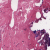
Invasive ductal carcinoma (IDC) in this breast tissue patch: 0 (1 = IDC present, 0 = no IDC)